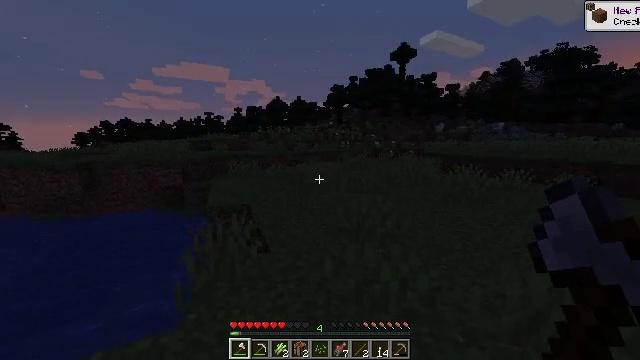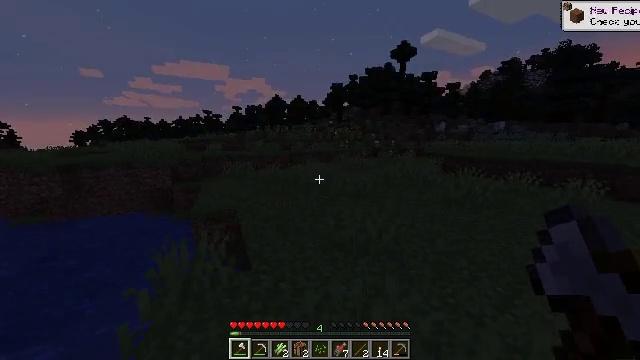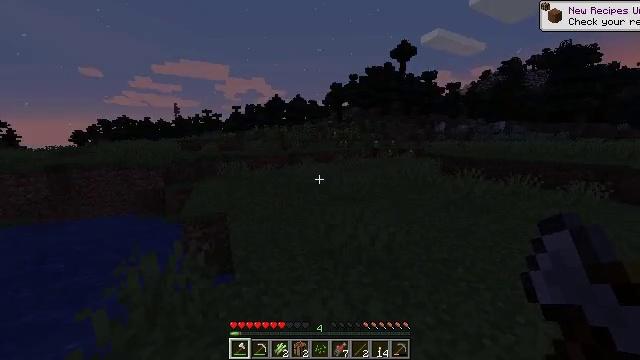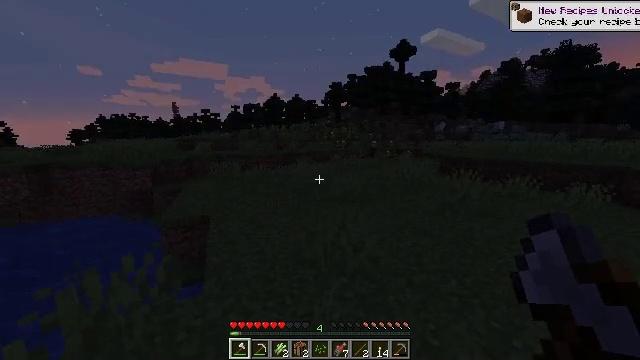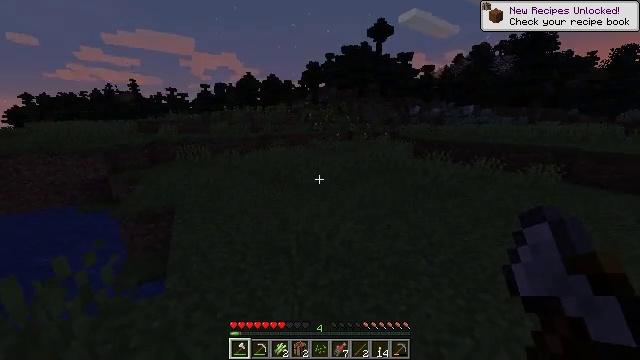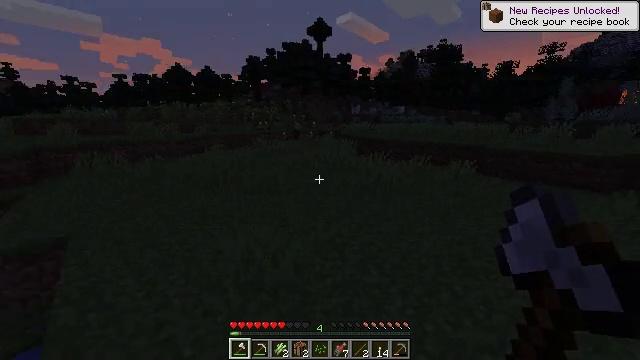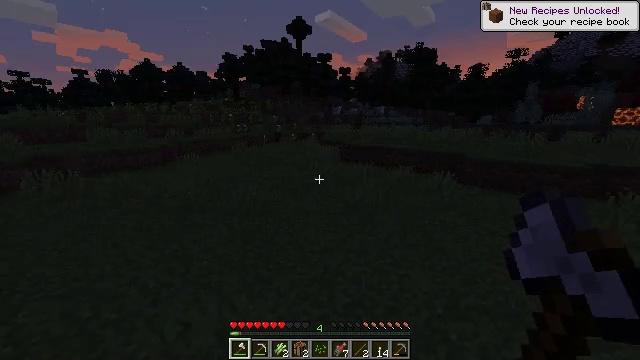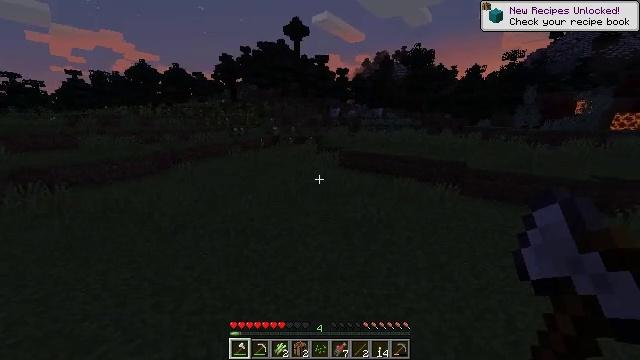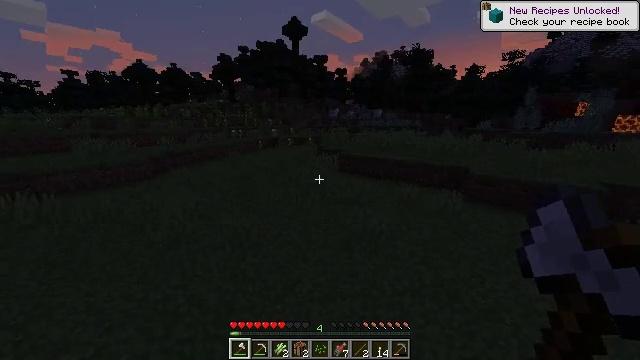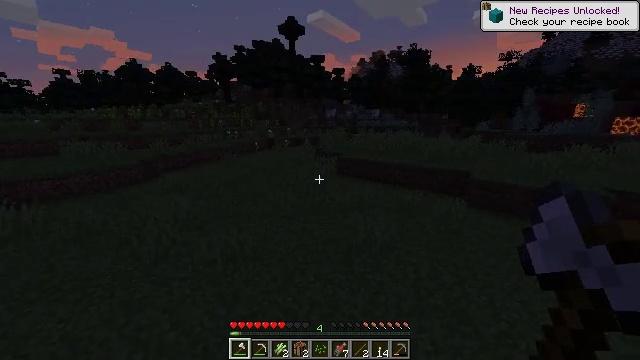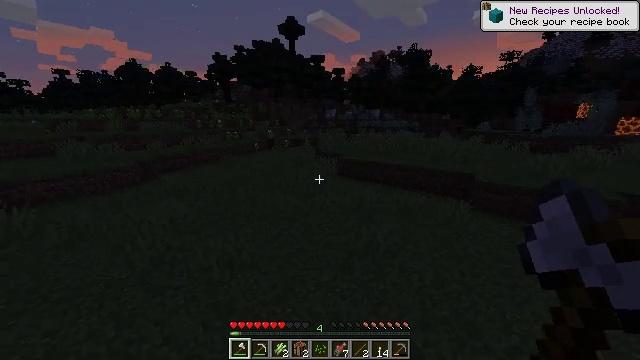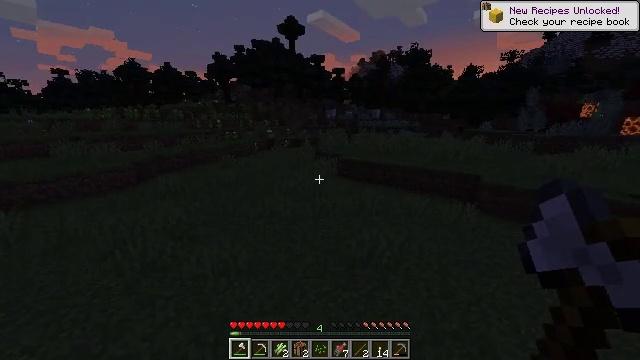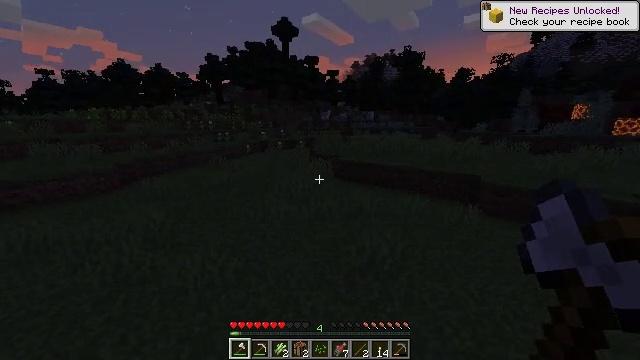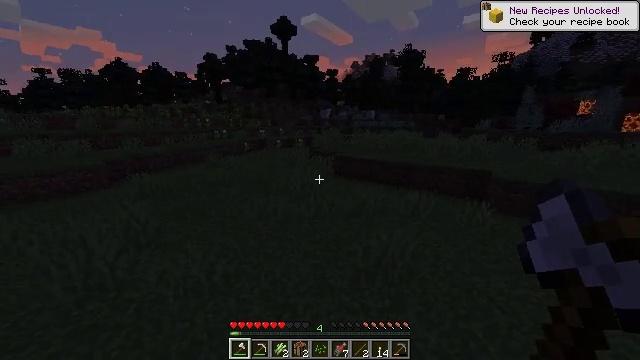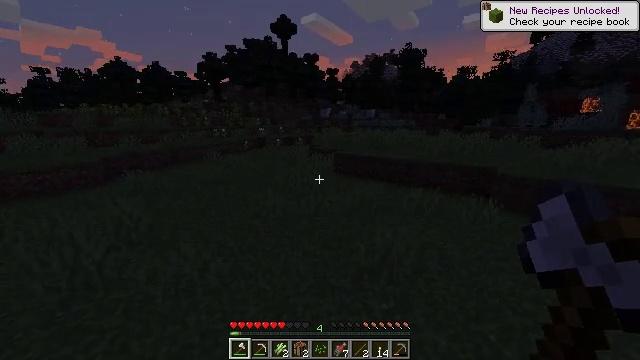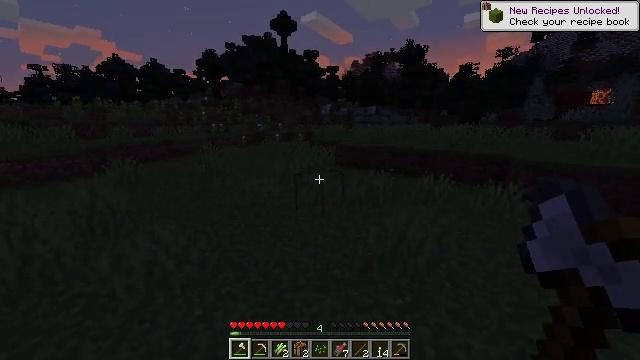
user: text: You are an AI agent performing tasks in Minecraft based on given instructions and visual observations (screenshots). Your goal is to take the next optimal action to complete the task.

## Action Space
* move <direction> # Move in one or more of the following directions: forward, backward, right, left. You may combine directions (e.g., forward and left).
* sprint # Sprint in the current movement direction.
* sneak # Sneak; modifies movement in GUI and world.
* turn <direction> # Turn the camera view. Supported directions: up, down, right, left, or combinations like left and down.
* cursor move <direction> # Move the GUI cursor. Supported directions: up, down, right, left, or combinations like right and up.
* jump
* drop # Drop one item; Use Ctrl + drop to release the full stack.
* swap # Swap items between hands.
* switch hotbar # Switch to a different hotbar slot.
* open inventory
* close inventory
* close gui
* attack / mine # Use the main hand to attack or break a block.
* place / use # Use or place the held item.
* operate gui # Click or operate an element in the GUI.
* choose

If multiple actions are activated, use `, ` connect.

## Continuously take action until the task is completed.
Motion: motion action
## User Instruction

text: Kill mobs.
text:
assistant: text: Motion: move forward and move right, sprint
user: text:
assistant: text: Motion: move forward and move right, sprint
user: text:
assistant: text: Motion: move forward and move right, sprint
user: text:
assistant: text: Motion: move forward, sprint, turn right and down
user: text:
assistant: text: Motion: move forward, sprint, turn right, jump
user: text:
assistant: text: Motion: move forward, sprint, turn right, jump
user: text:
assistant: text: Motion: move forward, sprint, jump
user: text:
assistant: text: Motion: move forward, sprint, jump
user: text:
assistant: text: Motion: move forward, sprint, jump
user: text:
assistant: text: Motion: move forward, sprint, jump
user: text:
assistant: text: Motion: move forward, sprint, jump
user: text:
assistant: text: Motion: move forward, sprint, turn right, jump
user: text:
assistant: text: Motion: move forward, sprint, jump
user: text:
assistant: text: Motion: move forward, sprint, jump
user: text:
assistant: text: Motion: move forward, sprint, jump
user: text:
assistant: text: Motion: move forward, sprint, jump
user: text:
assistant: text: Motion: move forward, sprint, jump
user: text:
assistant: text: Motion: move forward, sprint, jump
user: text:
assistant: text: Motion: move forward, sprint, jump
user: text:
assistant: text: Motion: move forward, sprint, jump
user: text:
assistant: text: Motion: move forward, sprint, turn right and down, jump
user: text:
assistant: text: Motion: move forward, sprint, turn right, jump
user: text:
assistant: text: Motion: move forward, sprint, turn right, jump
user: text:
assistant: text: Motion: move forward, sprint, jump
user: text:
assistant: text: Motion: move forward, sprint, jump
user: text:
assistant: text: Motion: move forward, sprint, jump
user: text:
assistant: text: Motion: move forward, sprint
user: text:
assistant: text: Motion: move forward, sprint
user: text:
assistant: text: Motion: move forward, sprint
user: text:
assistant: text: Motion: move forward, sprint